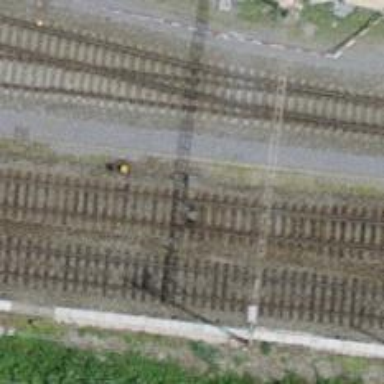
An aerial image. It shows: Railway switch.